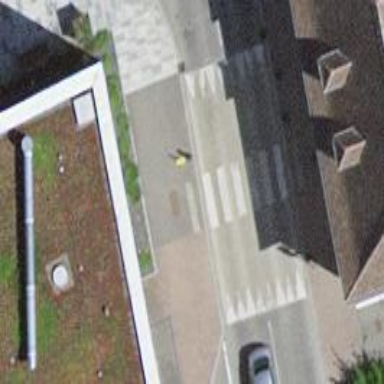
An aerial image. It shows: Traffic calming table.